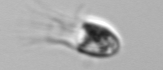
Label: Balanion